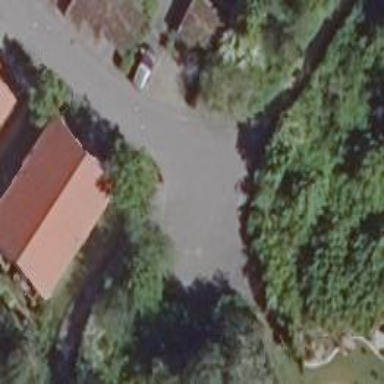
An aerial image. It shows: Turning circle on the road.